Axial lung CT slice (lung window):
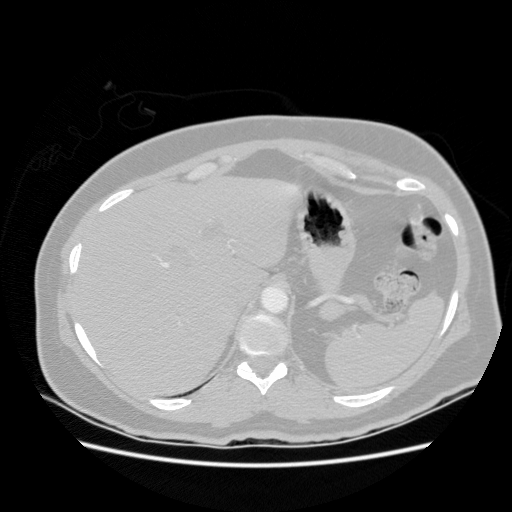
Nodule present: no